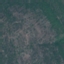
Land use / land cover: HerbaceousVegetation